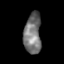
Tissue: skin
Cell type: Epithelial cells
Senescence score: 0.2741
Nuclear area (px): 682
Mean DAPI intensity: 116.507